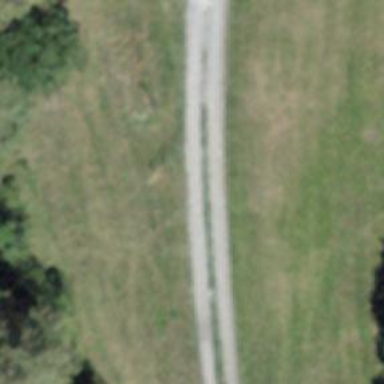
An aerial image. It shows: Unpaved track with grade2 tracktype.